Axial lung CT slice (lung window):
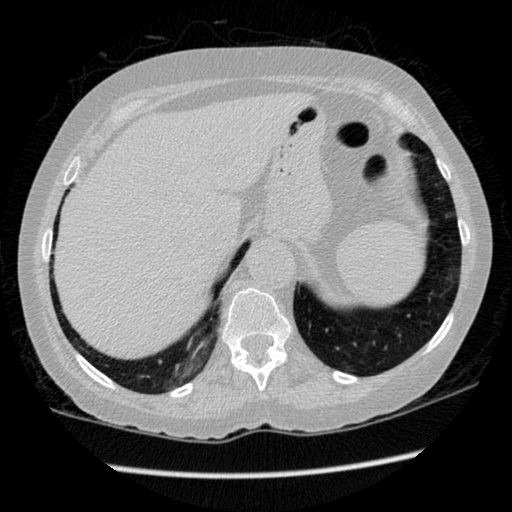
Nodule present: no